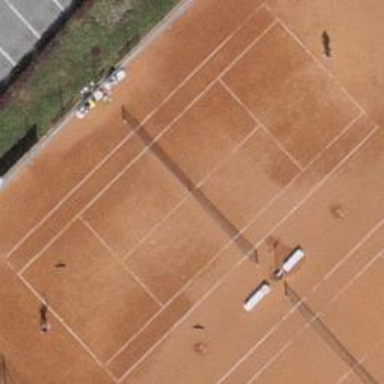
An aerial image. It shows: Clay tennis court pitch.